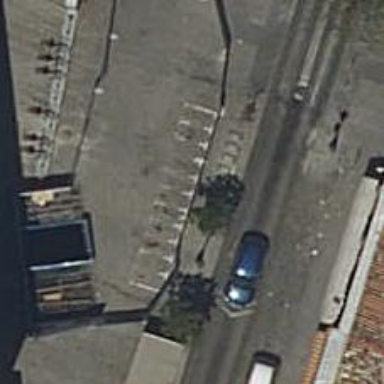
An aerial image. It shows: Motorcycle parking facility.